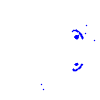
Particle: kaon